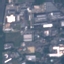
Label: Industrial